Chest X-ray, AP view. Patient: 66 years old, sex M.
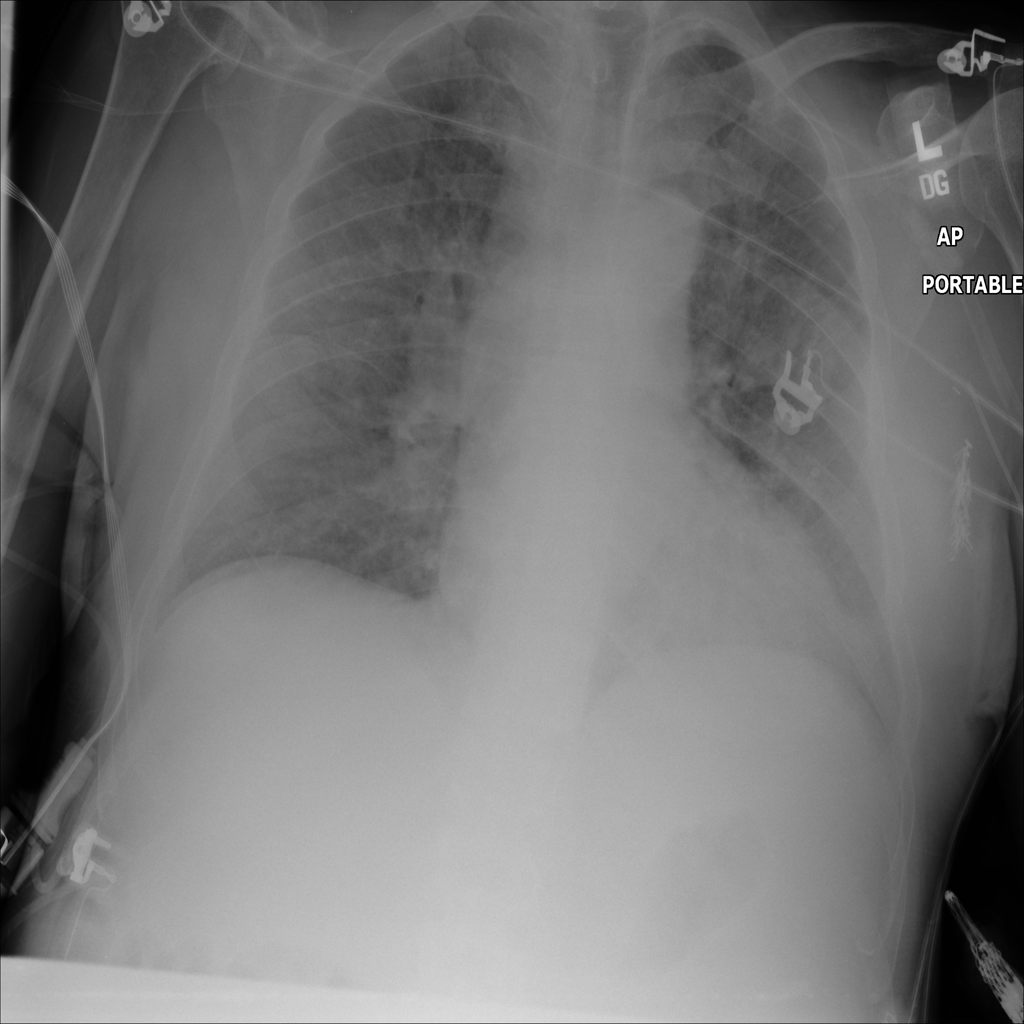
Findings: Infiltration